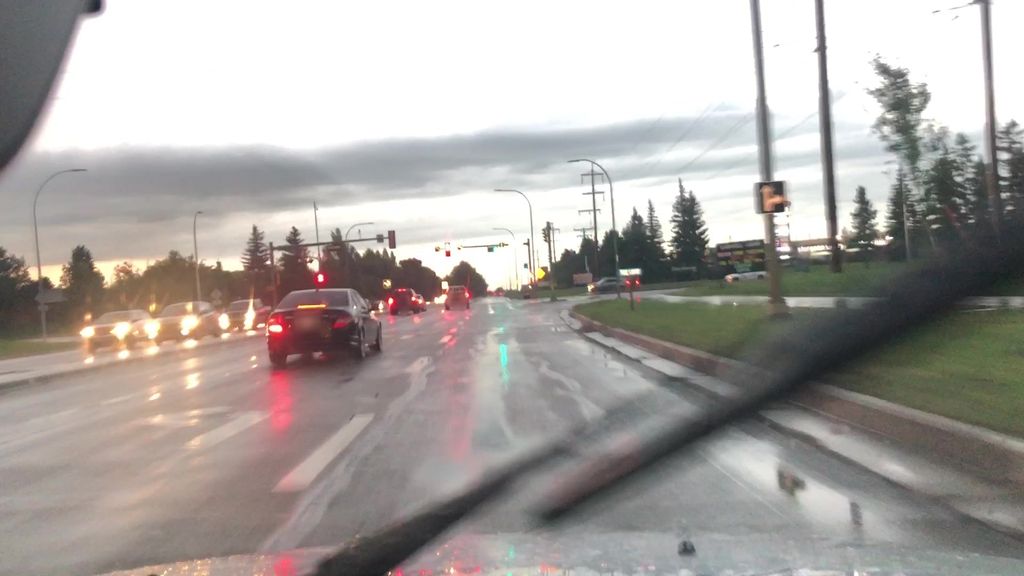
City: edmonton